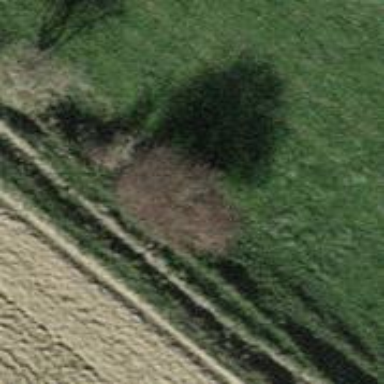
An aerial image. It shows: Beautiful tree in nature.